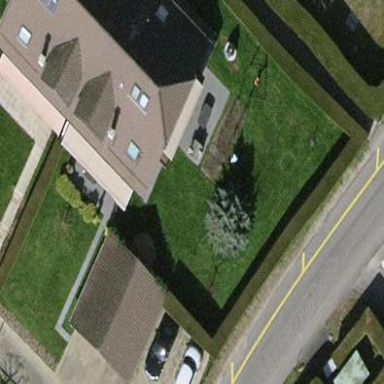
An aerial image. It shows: House with half-hipped roof shape.